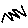
Label: zigzag